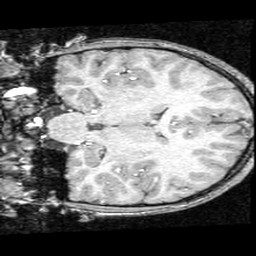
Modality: T1w
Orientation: coronal
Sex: male
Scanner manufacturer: ge
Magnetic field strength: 1.5 T
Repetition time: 21 s
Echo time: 0.008 s